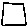
Label: square